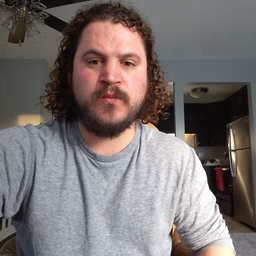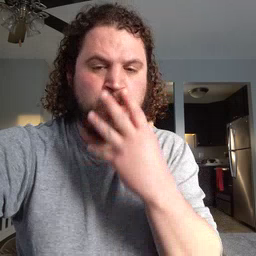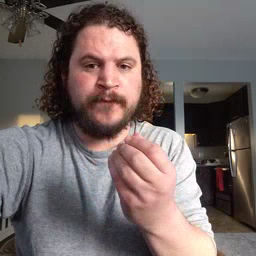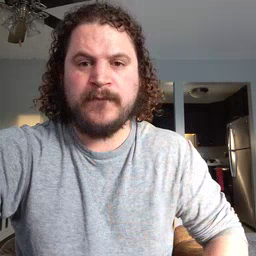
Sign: wolf